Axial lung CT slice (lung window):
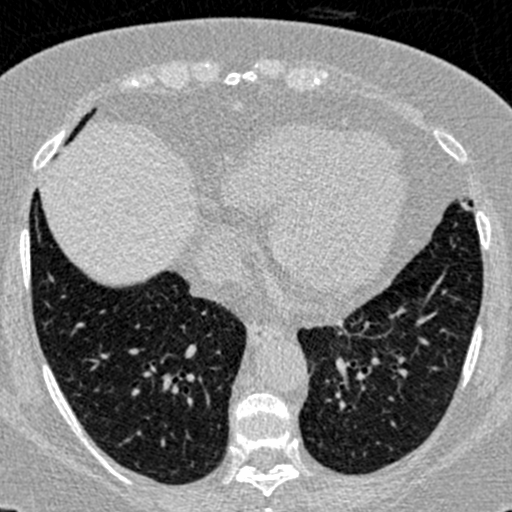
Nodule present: no